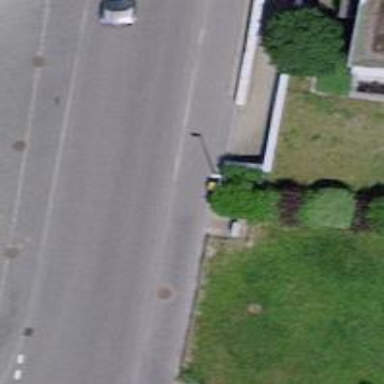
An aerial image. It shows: Post box is visible.